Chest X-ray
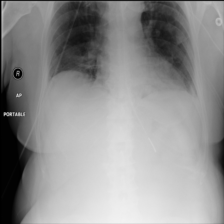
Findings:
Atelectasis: negative
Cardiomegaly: negative
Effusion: negative
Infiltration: negative
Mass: negative
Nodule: negative
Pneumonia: negative
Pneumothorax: negative
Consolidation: negative
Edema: negative
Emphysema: negative
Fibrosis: negative
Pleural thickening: negative
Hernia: negative